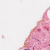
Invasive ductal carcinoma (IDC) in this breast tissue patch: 0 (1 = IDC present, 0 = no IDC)